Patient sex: M
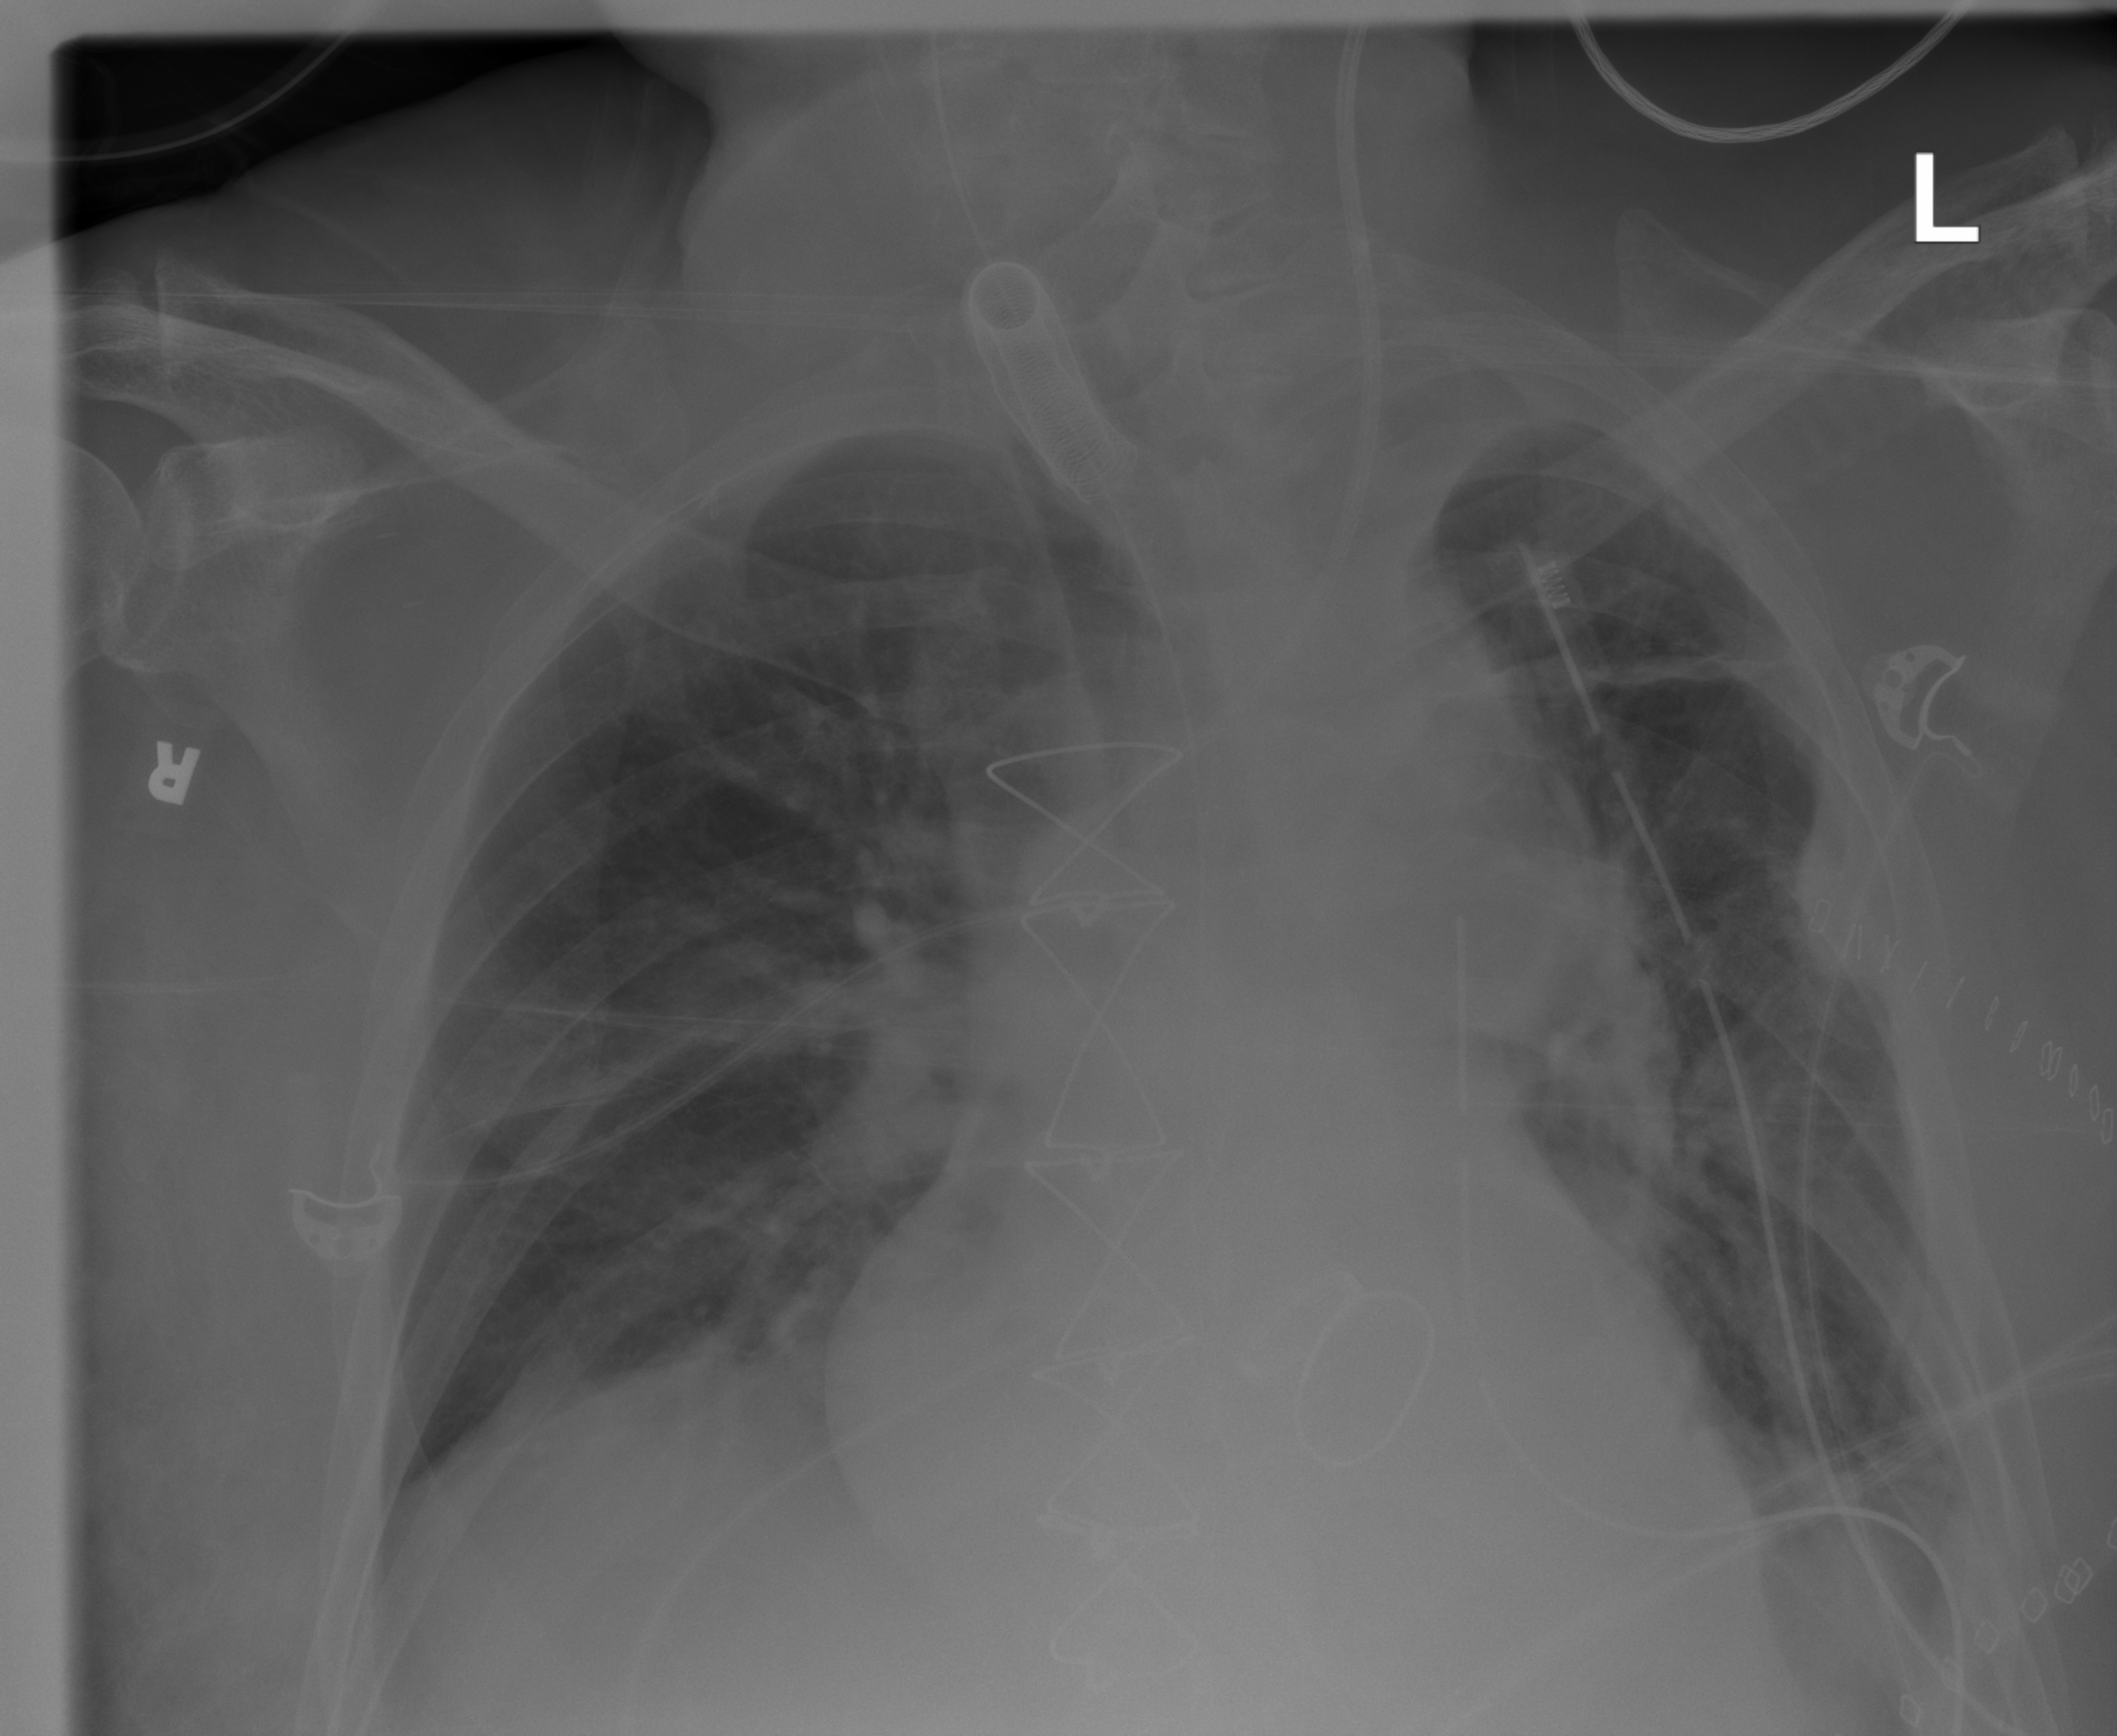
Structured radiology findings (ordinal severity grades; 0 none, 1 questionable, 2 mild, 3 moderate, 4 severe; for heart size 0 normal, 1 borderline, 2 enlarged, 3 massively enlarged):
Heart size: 1
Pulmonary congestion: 2
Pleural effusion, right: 0
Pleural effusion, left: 2
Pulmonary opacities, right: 0
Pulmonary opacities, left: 2
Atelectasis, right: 2
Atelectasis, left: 2